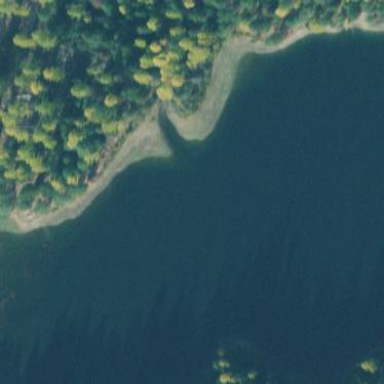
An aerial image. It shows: Reservoir.